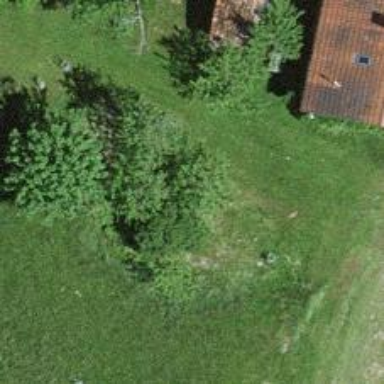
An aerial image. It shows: Isolated dwelling in the countryside.